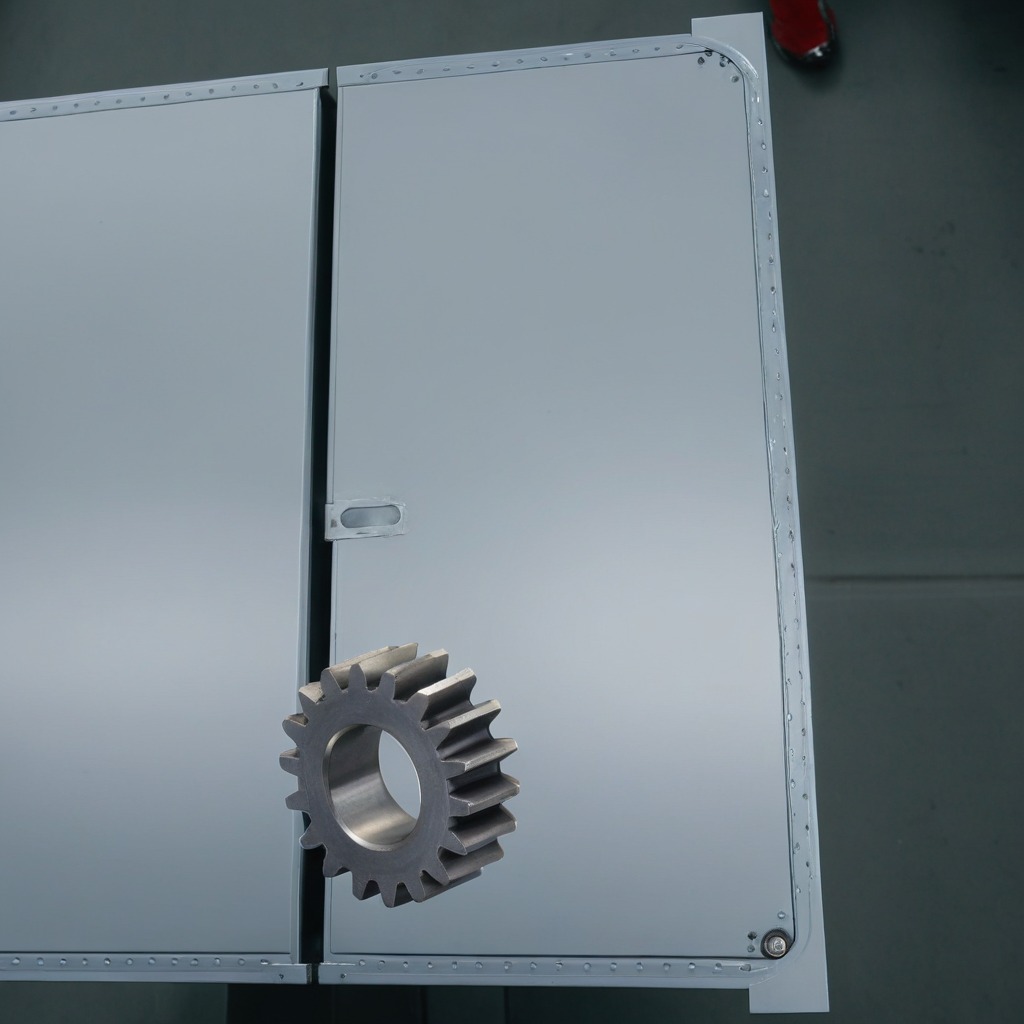
A steel gear with teeth lies on the toolbox surface in an airplane hangar workshop.